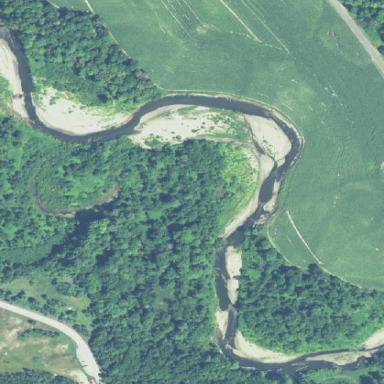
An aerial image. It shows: River flowing through the landscape.